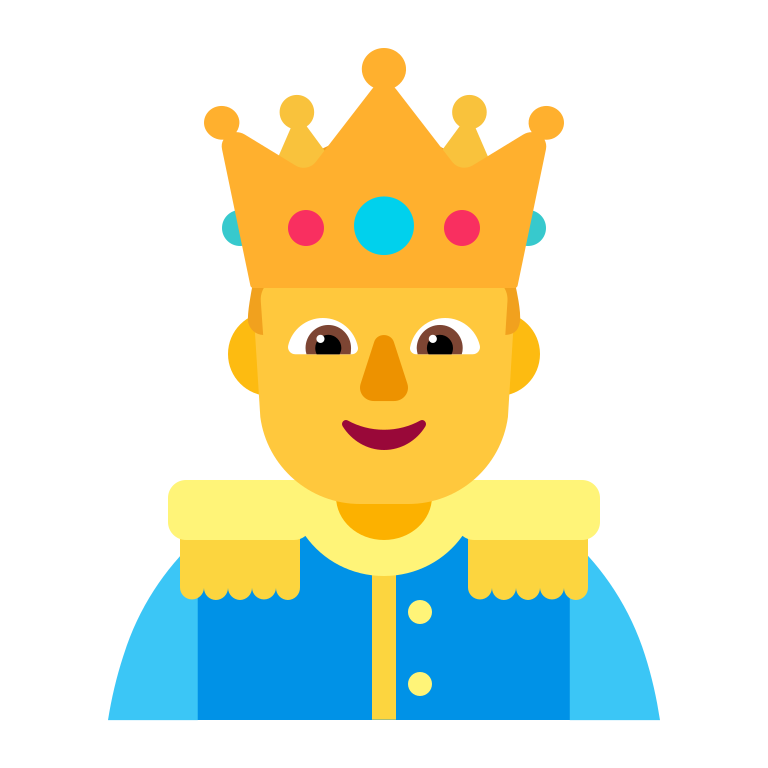
prince flat default